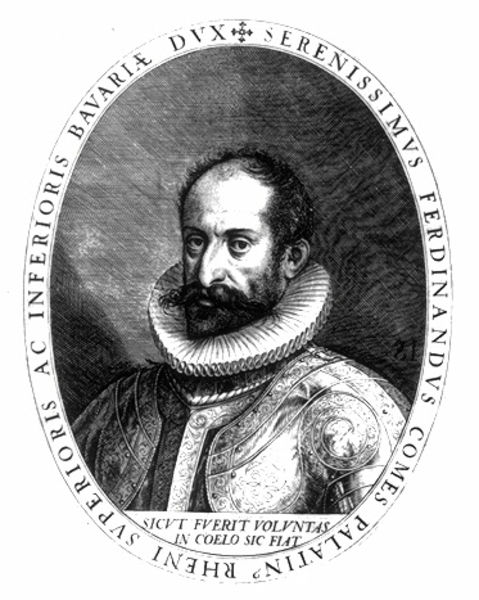
Titel: Bildnis des Herzogs Ferdinand I. von Bayern
Künstler: Johann Sadeler
Institution: (Seriendruck)
Schlagwörter: dunkel, mann, schatten, weiß, brust, grau, hell, licht, mund, nase, ohr, profil, schwarz, stirn, zeichnung, blick, ornament, bart, schnurrbart, augen, falten, kragen, rahmen, silber, bildnis, halskrause, portrait, porträt, gewand, haare, mantel, augenbrauen, knopf, lippen, renaissance, schulter, schultern, oval, schrift, grafik, schnäuzer, inschrift, glatze, verzierung, medaillon, bayern, druck, schwarzweiss, radierung, stich, hakennase, text, uniform, buchstaben, proträt, krause, ritter, rüstung, spitzbart, halbglatze, ferdinand, harnisch, halbprofil, hellgrau, herzog, kreagen, spitzenkragen, kupferstich, kostbar, palatin, rhein, latein, lateinisch, regent, umschrift, sinnspruch, aufen, comes, radierng, rheni, bavarl, porträt#halskrause